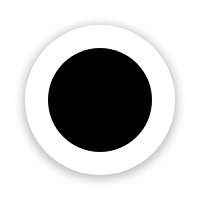
Cursor type: arrow
OS/theme: linux-google-cursor
Variant: black